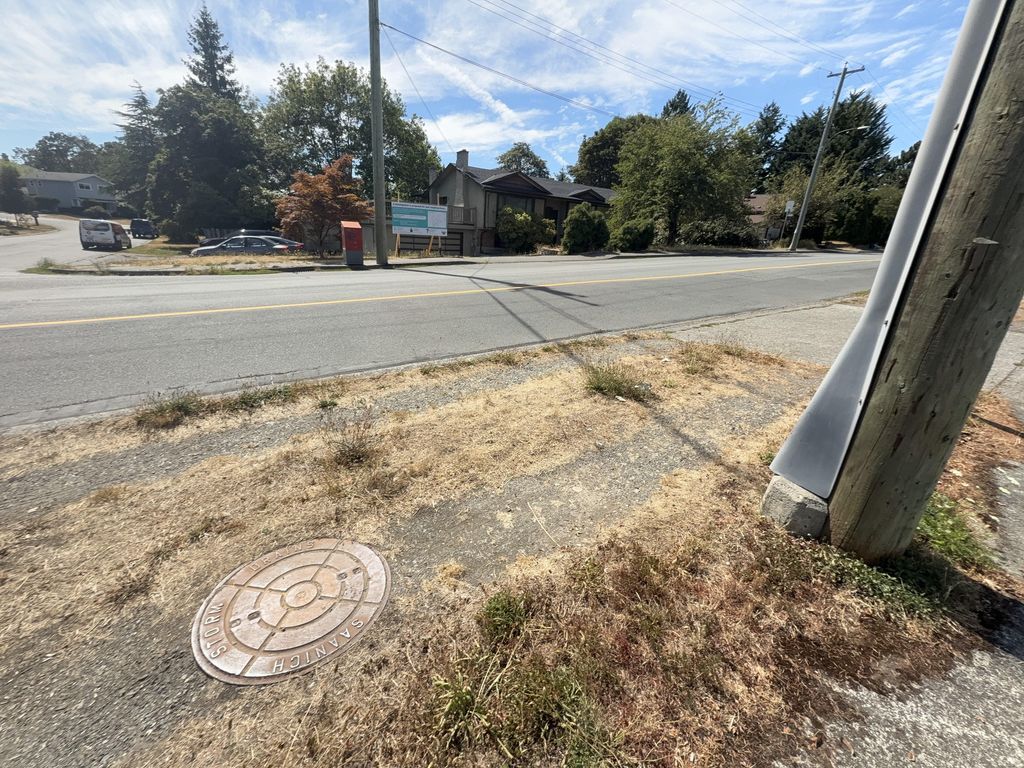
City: victoria